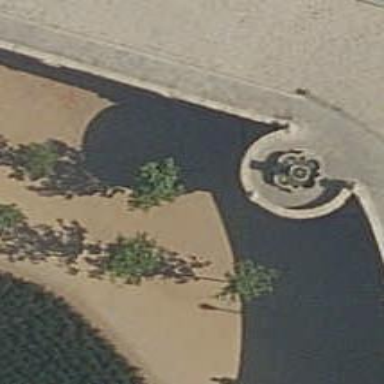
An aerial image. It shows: Historic war memorial fountain.